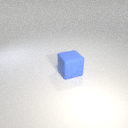
large blue rubber cube